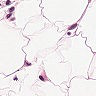
Metastatic tissue present: no